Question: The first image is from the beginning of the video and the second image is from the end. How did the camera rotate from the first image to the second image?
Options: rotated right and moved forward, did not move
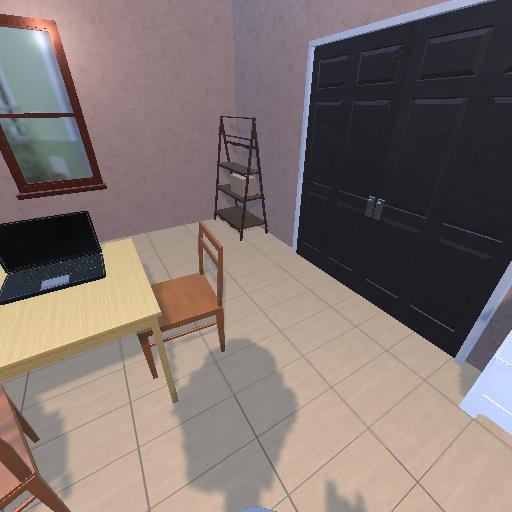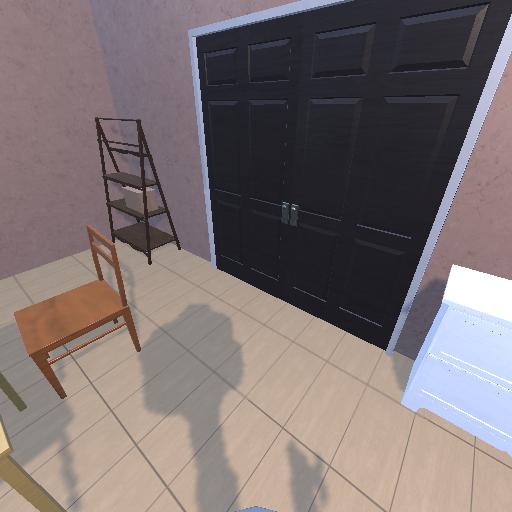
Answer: rotated right and moved forward